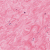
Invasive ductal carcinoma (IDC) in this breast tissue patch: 0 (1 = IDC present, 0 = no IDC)